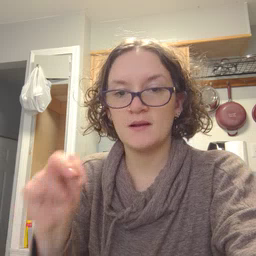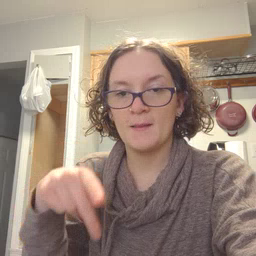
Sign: nap